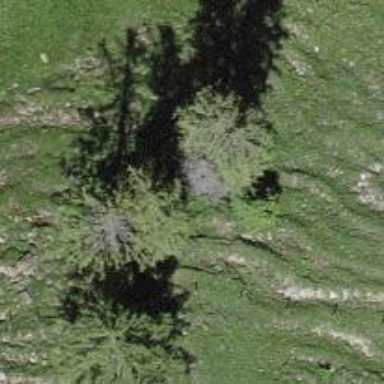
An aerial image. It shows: Needle-leaved tree in natural setting.